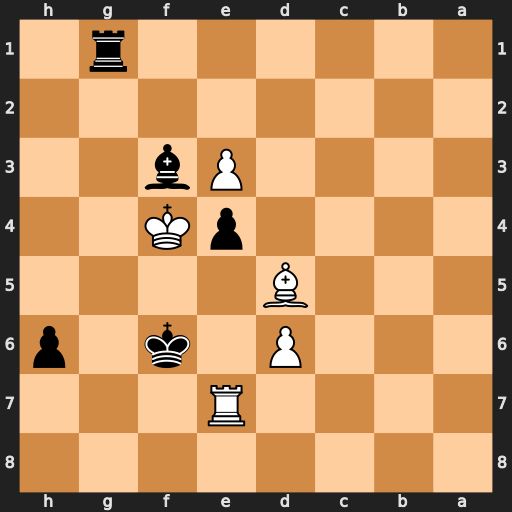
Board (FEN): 8/4R3/3P1k1p/3B4/4pK2/4Pb2/8/6r1
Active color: b
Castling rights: -
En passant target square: -
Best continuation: Rg4#